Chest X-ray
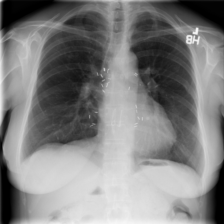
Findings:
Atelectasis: negative
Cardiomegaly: negative
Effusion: negative
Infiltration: negative
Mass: negative
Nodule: negative
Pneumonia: negative
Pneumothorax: negative
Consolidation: negative
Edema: negative
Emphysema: negative
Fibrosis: negative
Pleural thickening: negative
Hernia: negative